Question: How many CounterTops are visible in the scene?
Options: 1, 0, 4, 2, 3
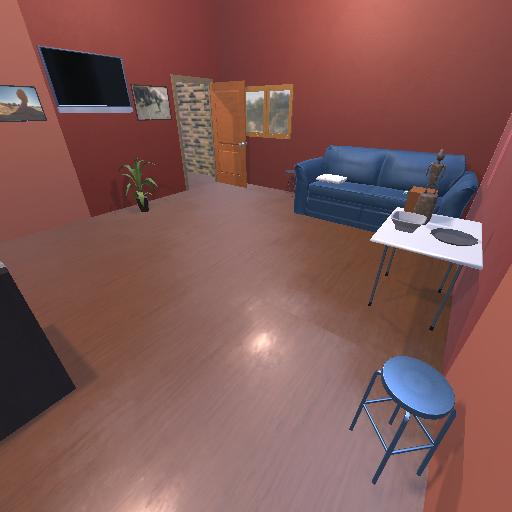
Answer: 1